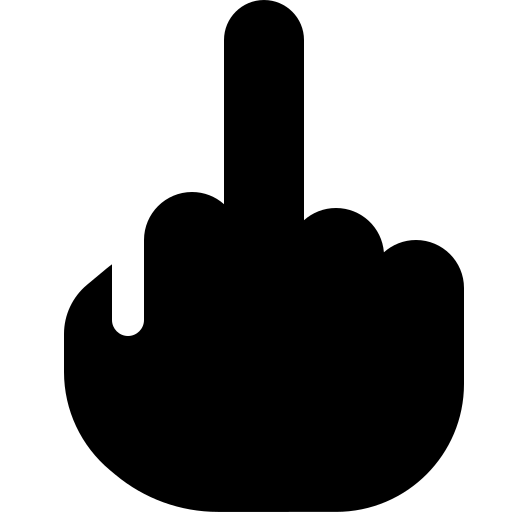
Tags: icon, FontAwesome, fa-icon, solid, hand, middle, finger